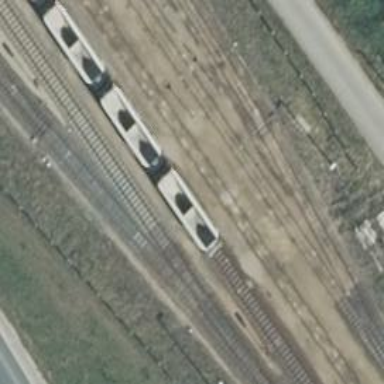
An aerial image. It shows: Rail spur service.